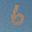
Label: 6